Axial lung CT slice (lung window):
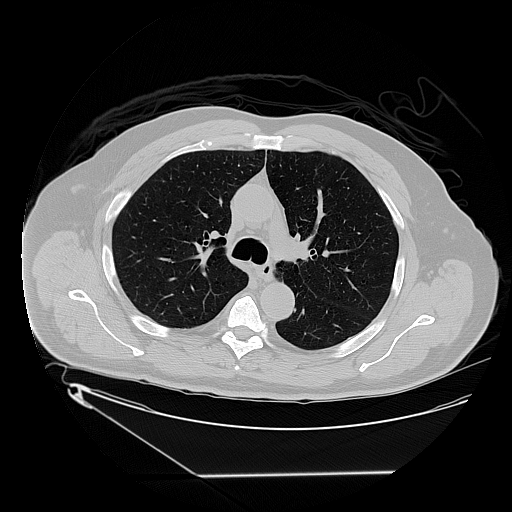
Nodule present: no